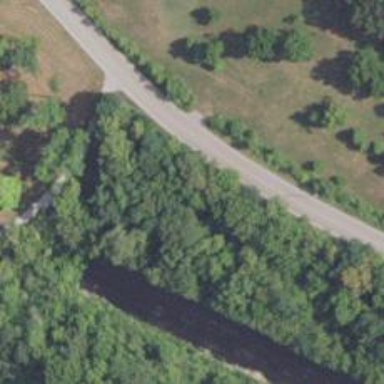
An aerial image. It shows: Abandoned railway.